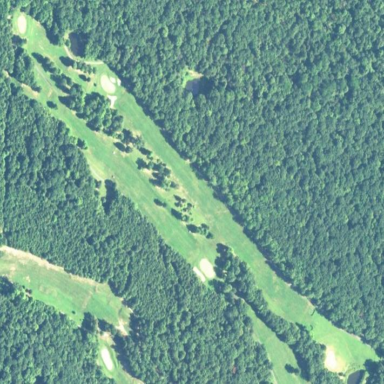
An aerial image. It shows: Grassy area designated as golf fairway.